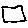
Label: square